Identify the transformations in the second image compared to the first.
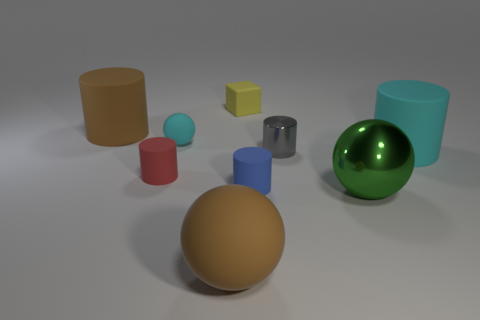
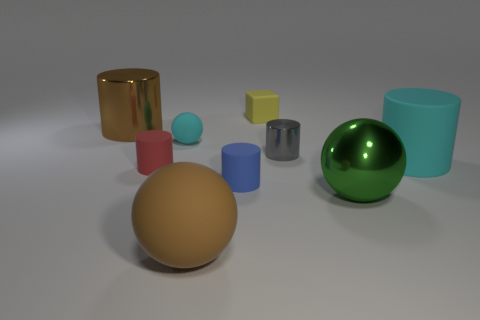
the brown cylinder became shiny
the big brown matte cylinder that is behind the cyan rubber sphere turned metal
the brown cylinder became shiny
the brown rubber cylinder turned metallic
the big brown rubber cylinder that is to the left of the large metallic thing turned shiny
the big brown rubber cylinder to the left of the blue rubber cylinder changed to shiny